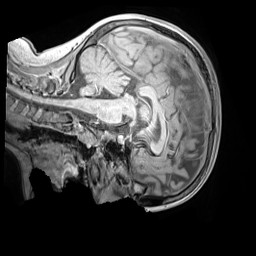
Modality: MP2RAGE
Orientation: sagittal
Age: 10
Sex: female
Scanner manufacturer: siemens
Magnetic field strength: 3 T
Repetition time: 4 s
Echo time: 0.00303 s